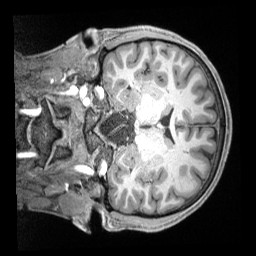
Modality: T1w
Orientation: coronal
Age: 23
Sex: male
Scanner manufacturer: siemens
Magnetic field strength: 3 T
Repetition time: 2.4 s
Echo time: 0.00226 s